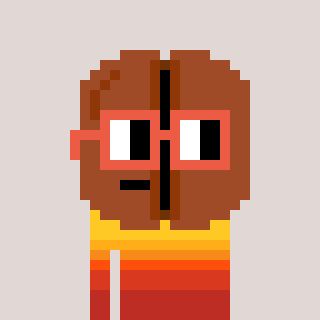
a pixel art character with square orange glasses, a coffeebean-shaped head and a darkpink-colored body on a warm background